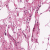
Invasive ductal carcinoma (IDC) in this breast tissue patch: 0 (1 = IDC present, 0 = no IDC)